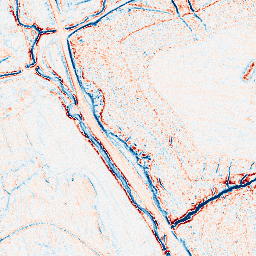
Category: edge_preserving
Decomposition family: anisotropic_diffusion
Decomposition parameters: iterations: 10
kappa: 50
gamma: 0.1
Upsampling method: quintic
Upsampling parameters: scale: 4
Upsampling scale: 4